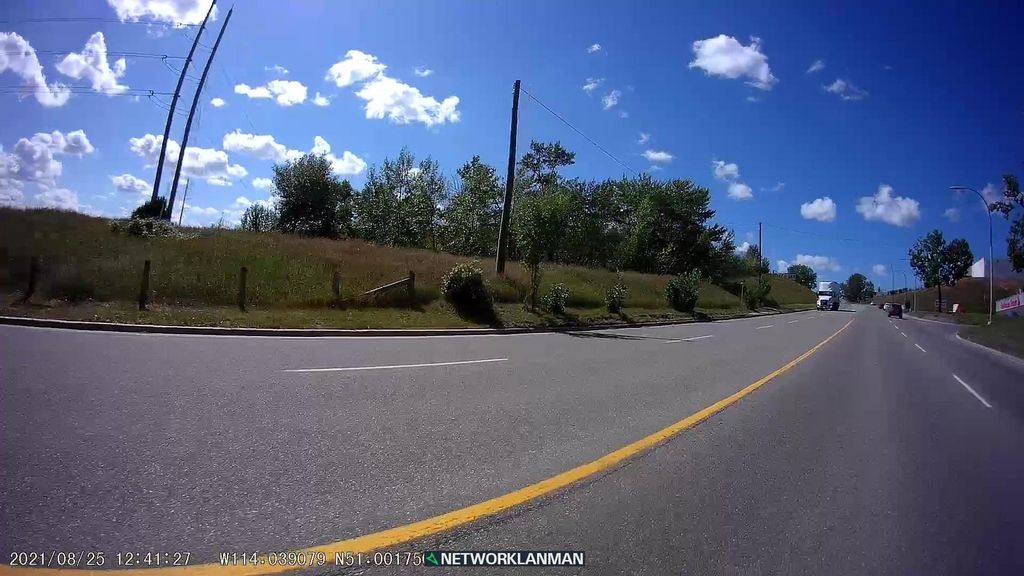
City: calgary